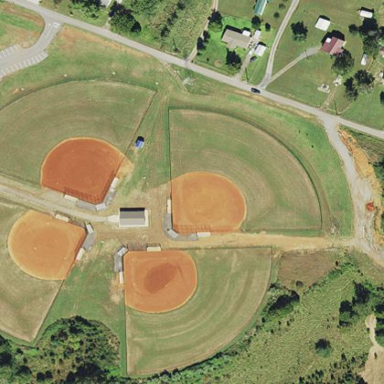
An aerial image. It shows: Softball pitch for leisure land activities.